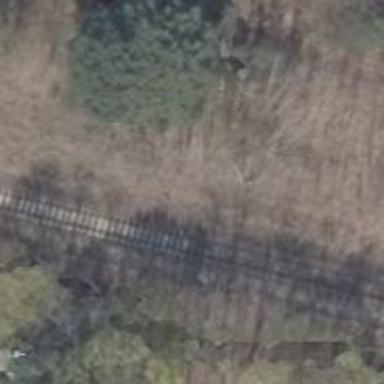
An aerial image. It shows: Railway signal.